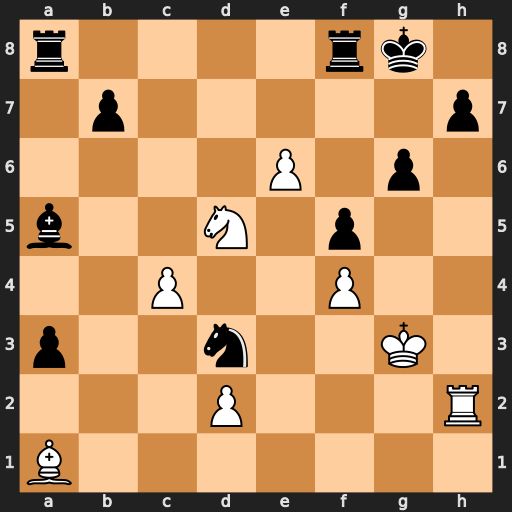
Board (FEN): r4rk1/1p5p/4P1p1/b2N1p2/2P2P2/p2n2K1/3P3R/B7
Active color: w
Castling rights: -
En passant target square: -
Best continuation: Ne7#